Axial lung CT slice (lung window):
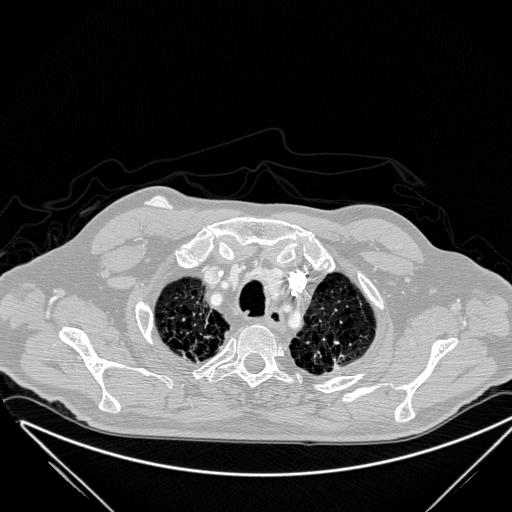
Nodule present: no